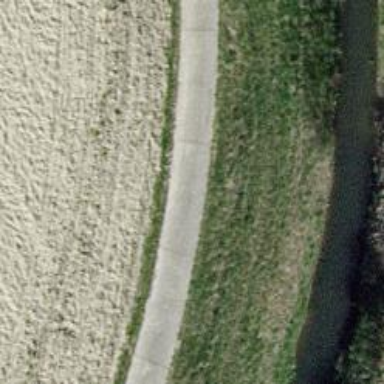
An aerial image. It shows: Well-maintained track road of grade 1.